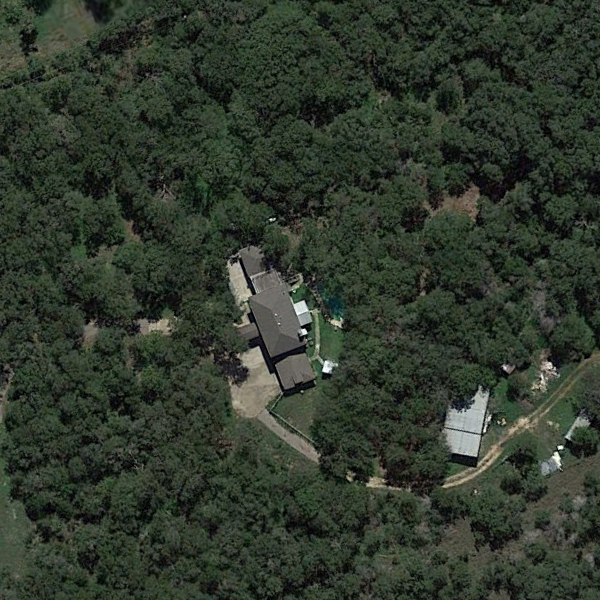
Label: SparseResidential